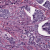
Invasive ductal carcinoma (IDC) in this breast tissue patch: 1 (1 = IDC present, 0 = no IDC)